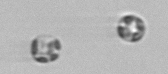
Label: Thalassiosira_sp_aff_mala